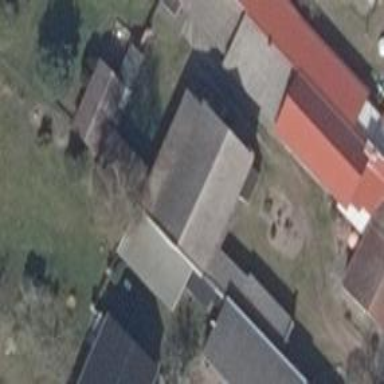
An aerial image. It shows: Gabled building.